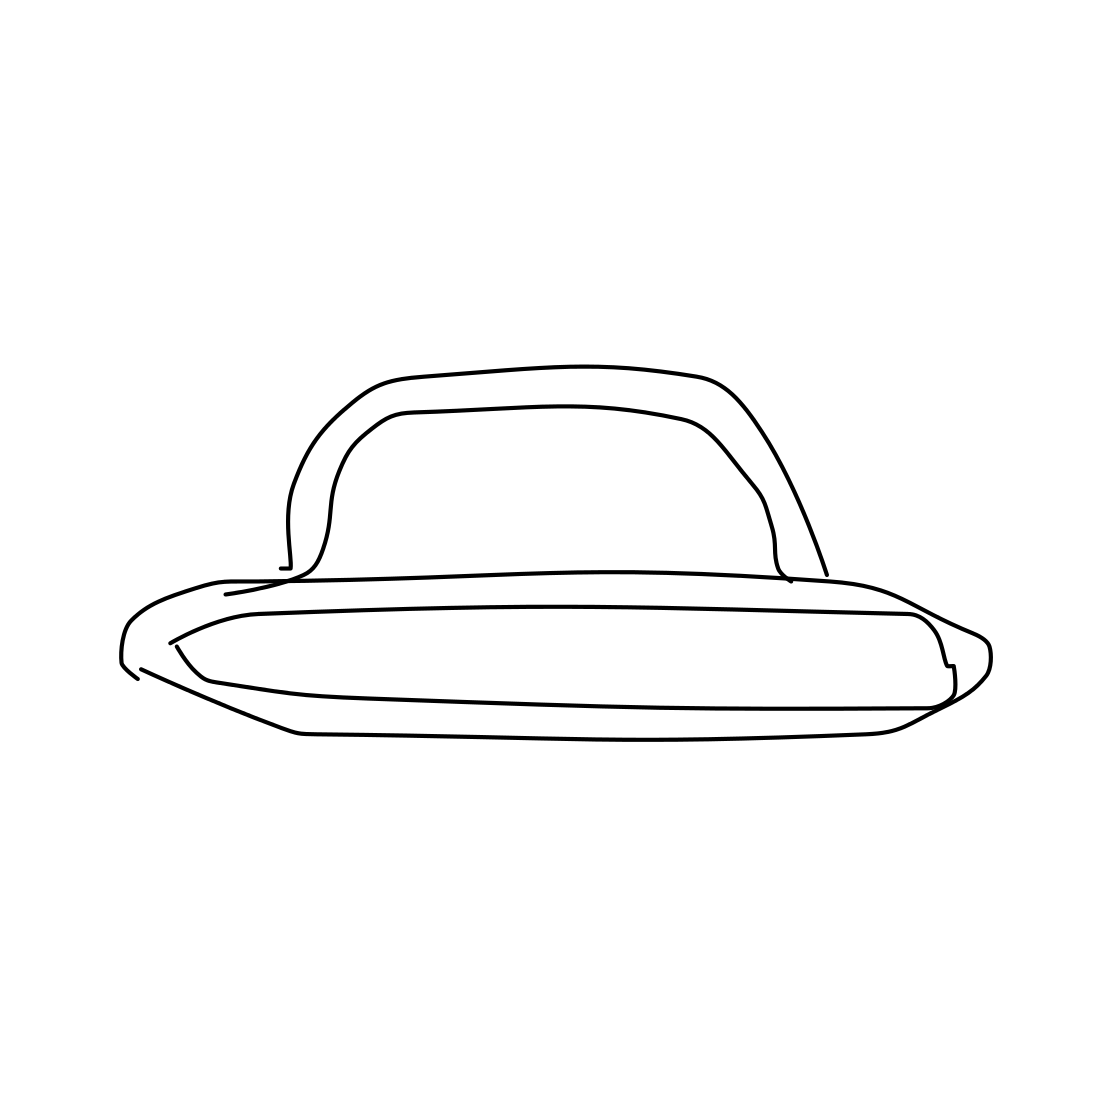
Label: hat